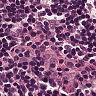
Metastatic tissue present: no